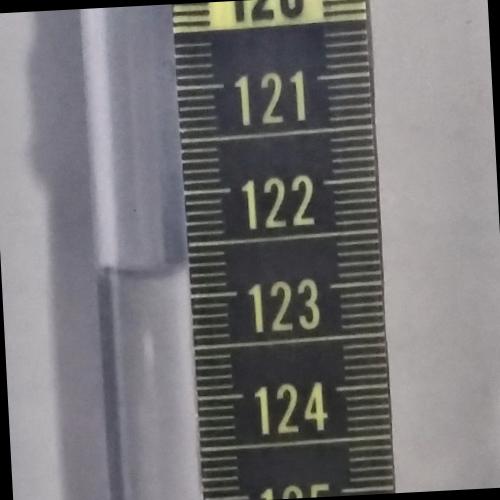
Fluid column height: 122.7 cm